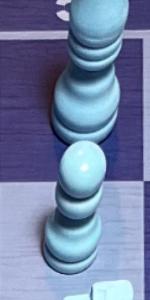
Label: Pawn_White